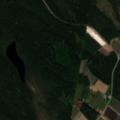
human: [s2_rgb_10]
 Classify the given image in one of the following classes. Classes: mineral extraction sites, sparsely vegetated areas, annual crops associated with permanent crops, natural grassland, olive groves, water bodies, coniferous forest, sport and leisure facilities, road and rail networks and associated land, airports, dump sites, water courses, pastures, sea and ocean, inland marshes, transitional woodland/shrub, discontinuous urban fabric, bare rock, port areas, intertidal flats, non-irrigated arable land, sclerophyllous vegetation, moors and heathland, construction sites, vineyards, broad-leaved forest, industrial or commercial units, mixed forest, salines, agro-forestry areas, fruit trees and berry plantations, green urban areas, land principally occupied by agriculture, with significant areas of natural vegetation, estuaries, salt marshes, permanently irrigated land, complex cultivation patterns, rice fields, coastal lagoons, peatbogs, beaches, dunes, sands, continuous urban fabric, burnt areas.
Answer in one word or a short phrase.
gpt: land principally occupied by agriculture, with significant areas of natural vegetation, coniferous forest, transitional woodland/shrub